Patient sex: F
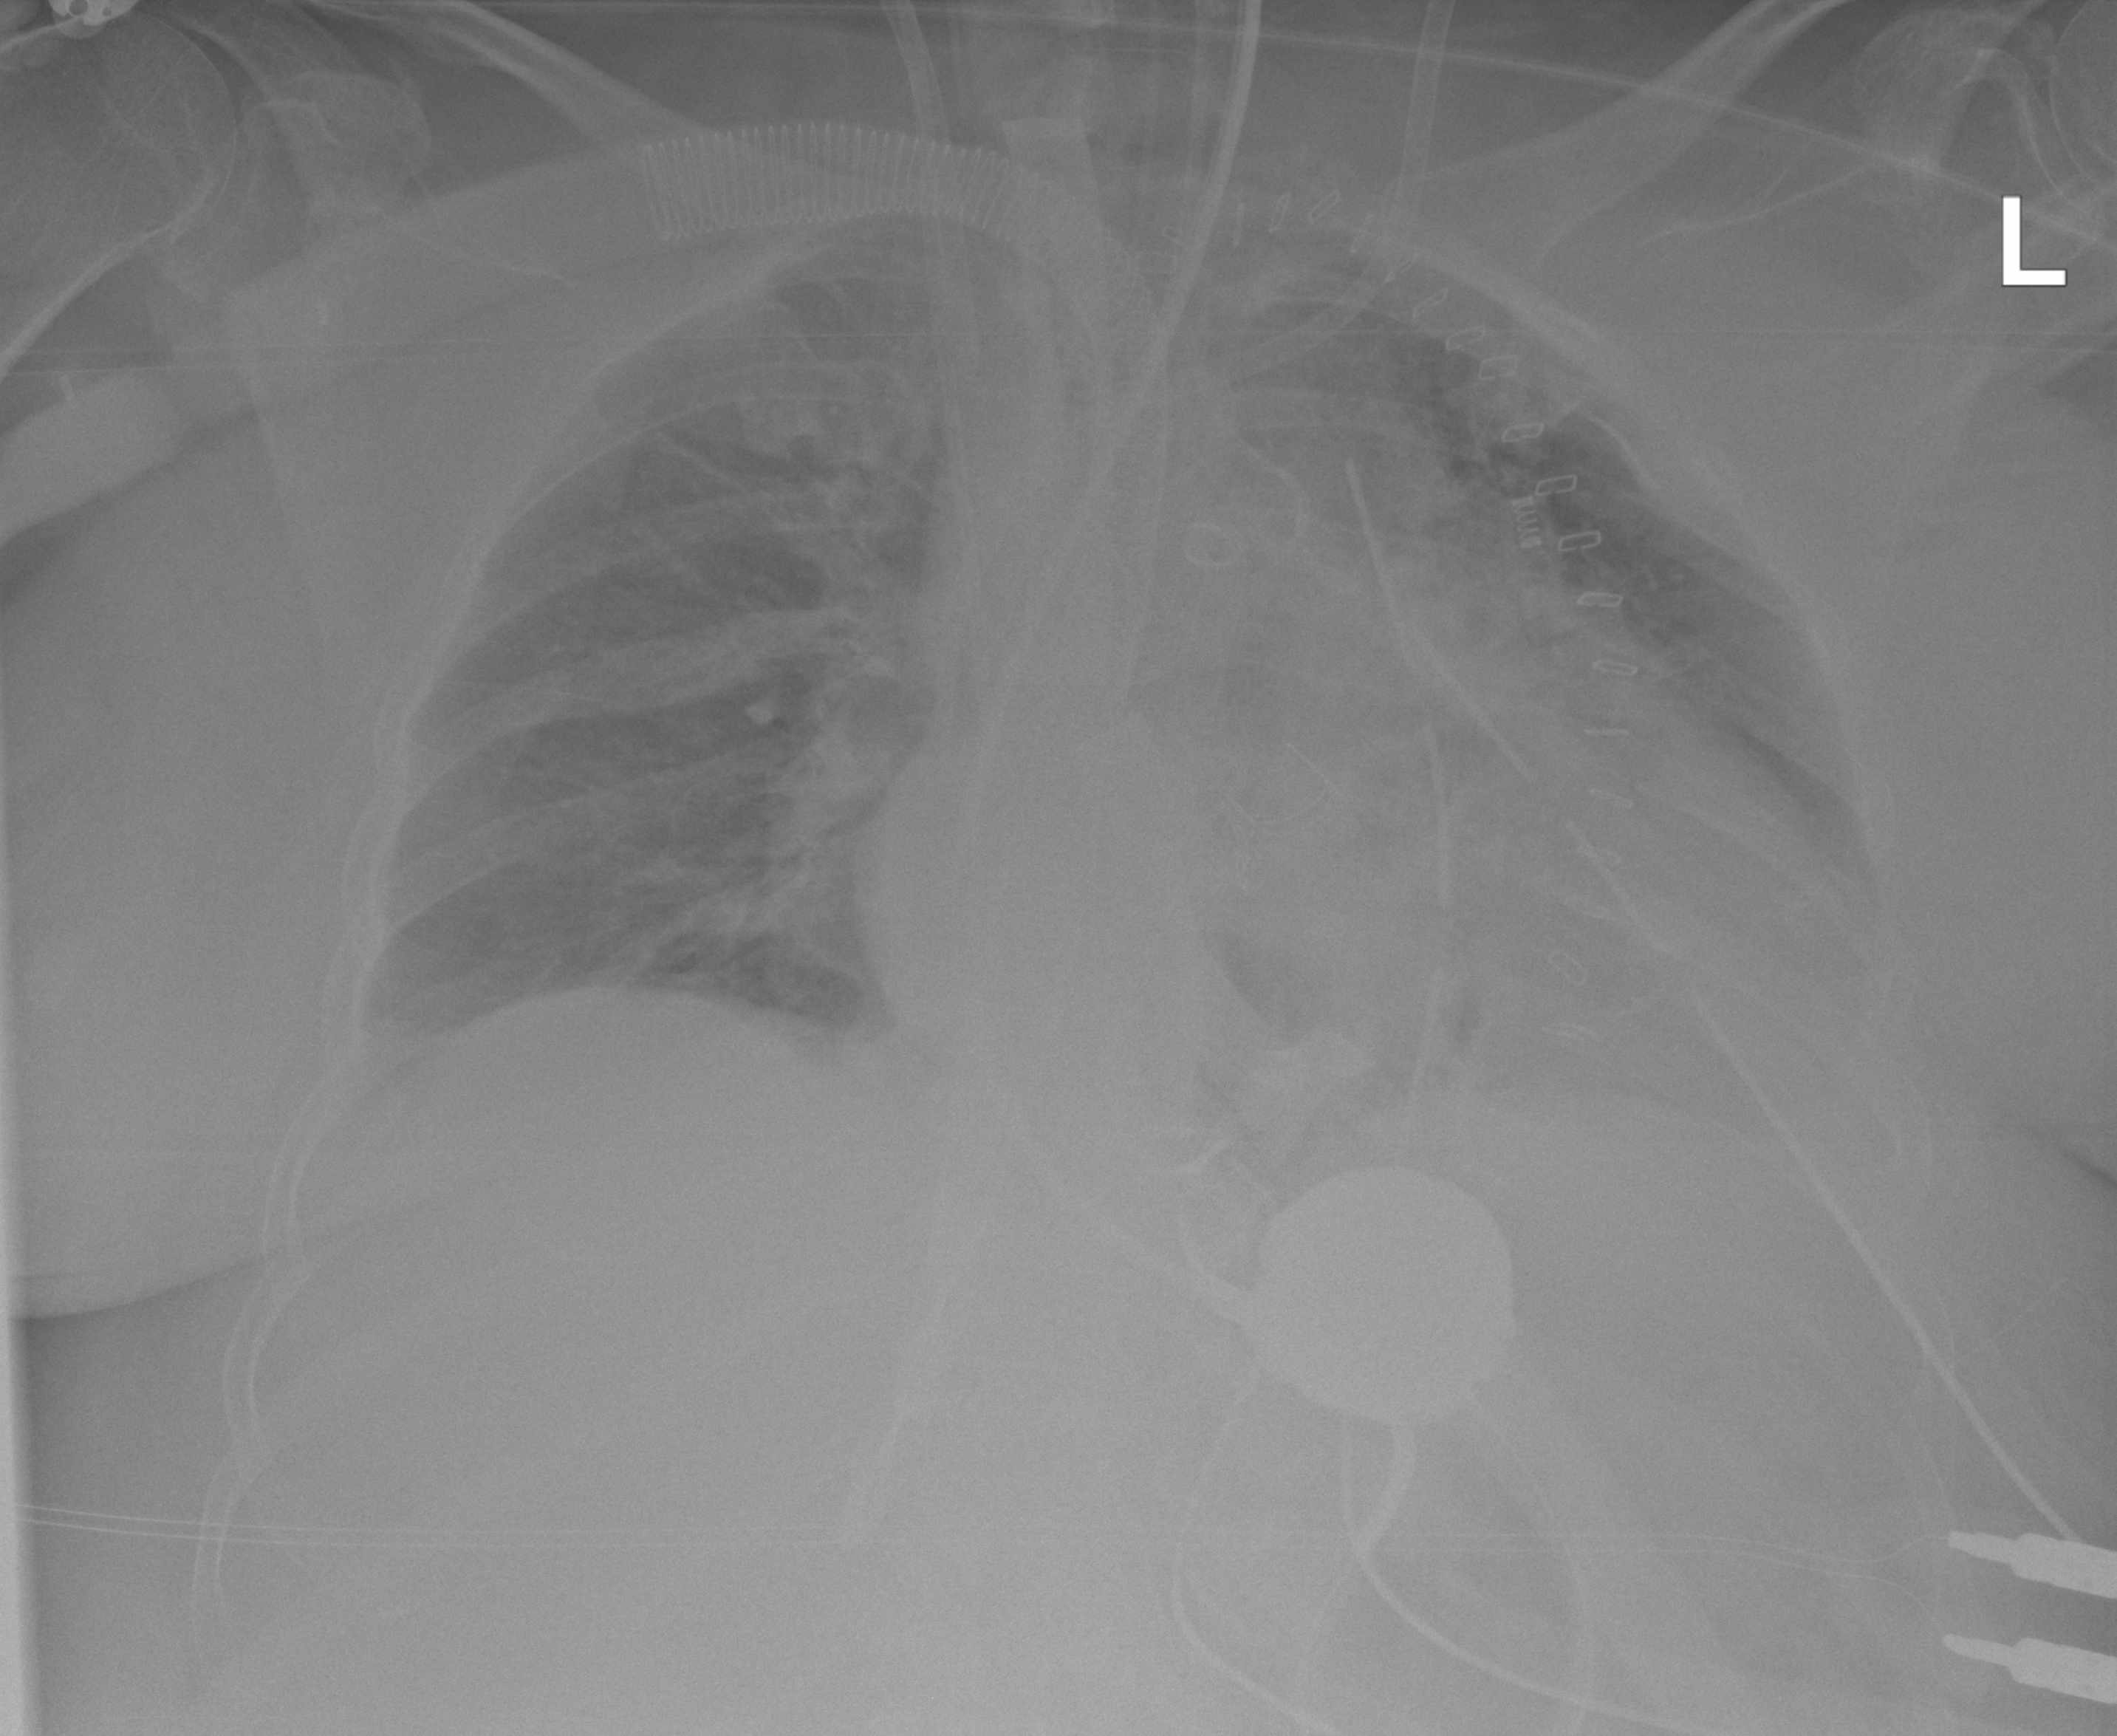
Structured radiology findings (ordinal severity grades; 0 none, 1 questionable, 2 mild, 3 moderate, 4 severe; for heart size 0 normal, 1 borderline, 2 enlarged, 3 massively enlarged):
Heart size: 2
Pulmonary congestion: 0
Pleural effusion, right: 1
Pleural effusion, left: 2
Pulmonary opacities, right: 0
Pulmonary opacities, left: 2
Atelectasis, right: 1
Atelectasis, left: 2